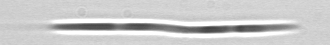
Label: Pseudo-nitzschia